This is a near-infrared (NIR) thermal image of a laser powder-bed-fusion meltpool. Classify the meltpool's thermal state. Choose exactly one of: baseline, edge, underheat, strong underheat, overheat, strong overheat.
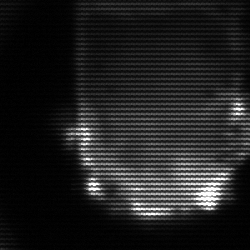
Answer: baseline